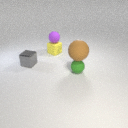
large brown rubber sphere to the right of small purple rubber sphere